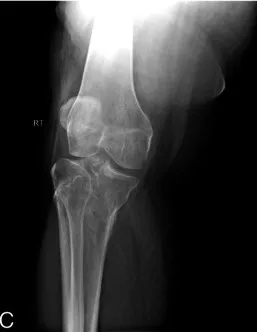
Oblique. X-ray of the right knee shows a complex bicondylar tibial plateau fracture with significant varus deformity after nonoperative management.
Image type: radiology (x_ray)